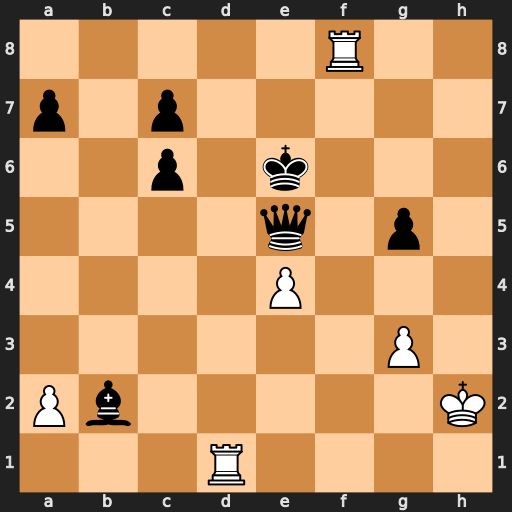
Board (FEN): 5R2/p1p5/2p1k3/4q1p1/4P3/6P1/Pb5K/3R4
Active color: w
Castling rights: -
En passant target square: -
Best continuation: Re8+ Kf7 Rxe5